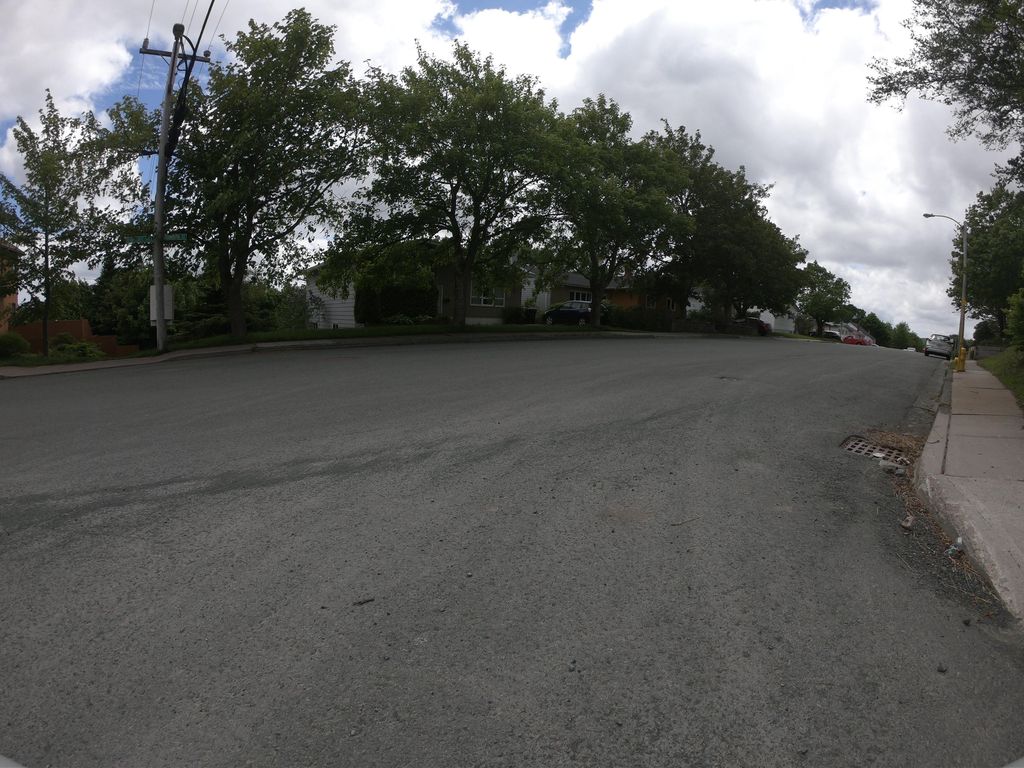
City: st_johns